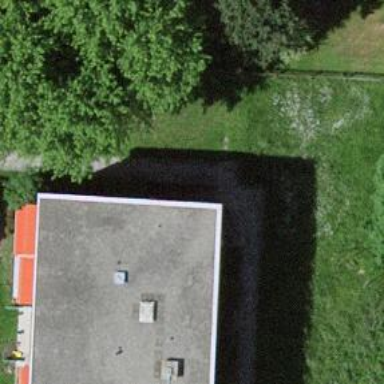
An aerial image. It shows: View of apartment building.